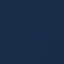
Land use / land cover: SeaLake